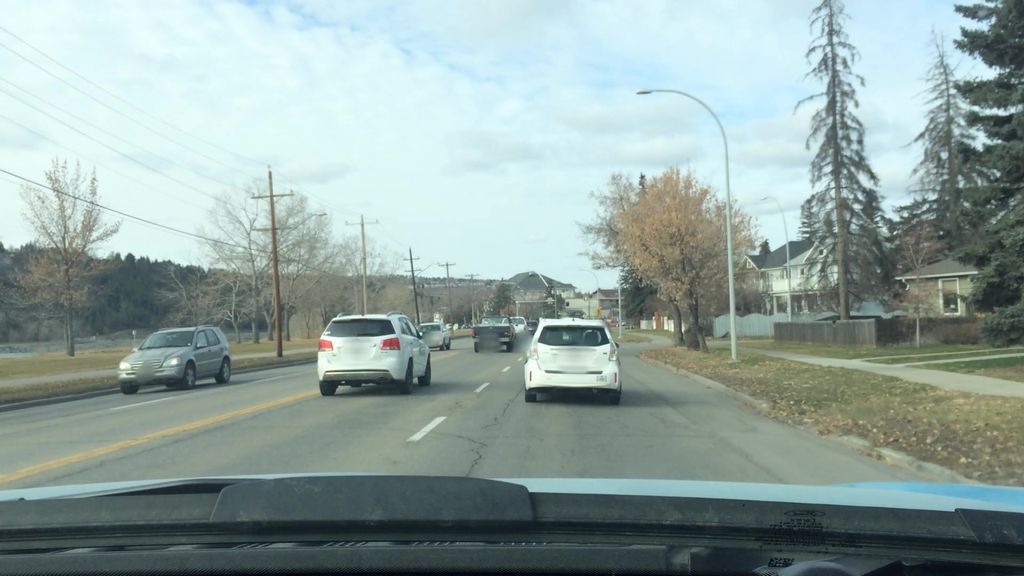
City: calgary